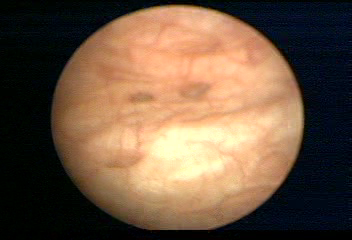
Modality: WLC
Class: Normal mucosa
Bladder cancer association: No